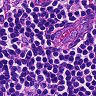
Metastatic tissue present: no